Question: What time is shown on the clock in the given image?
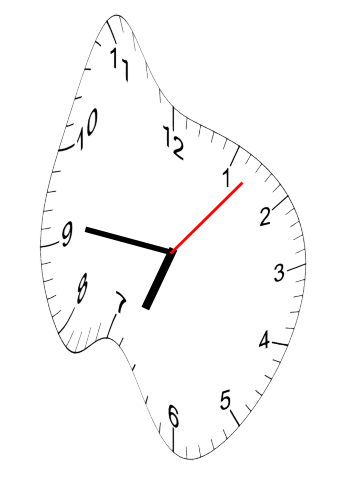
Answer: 06:46:07